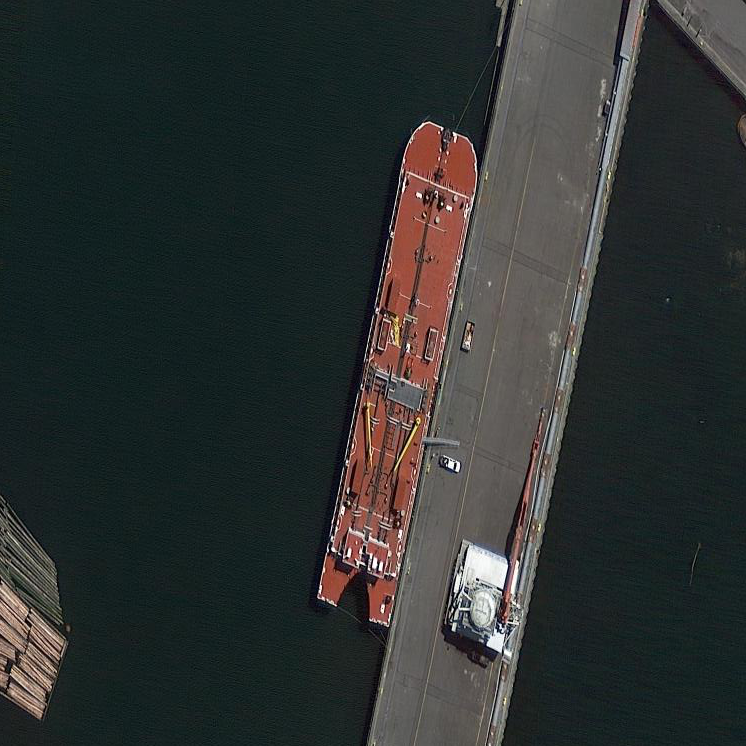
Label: Tank_ship